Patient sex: M
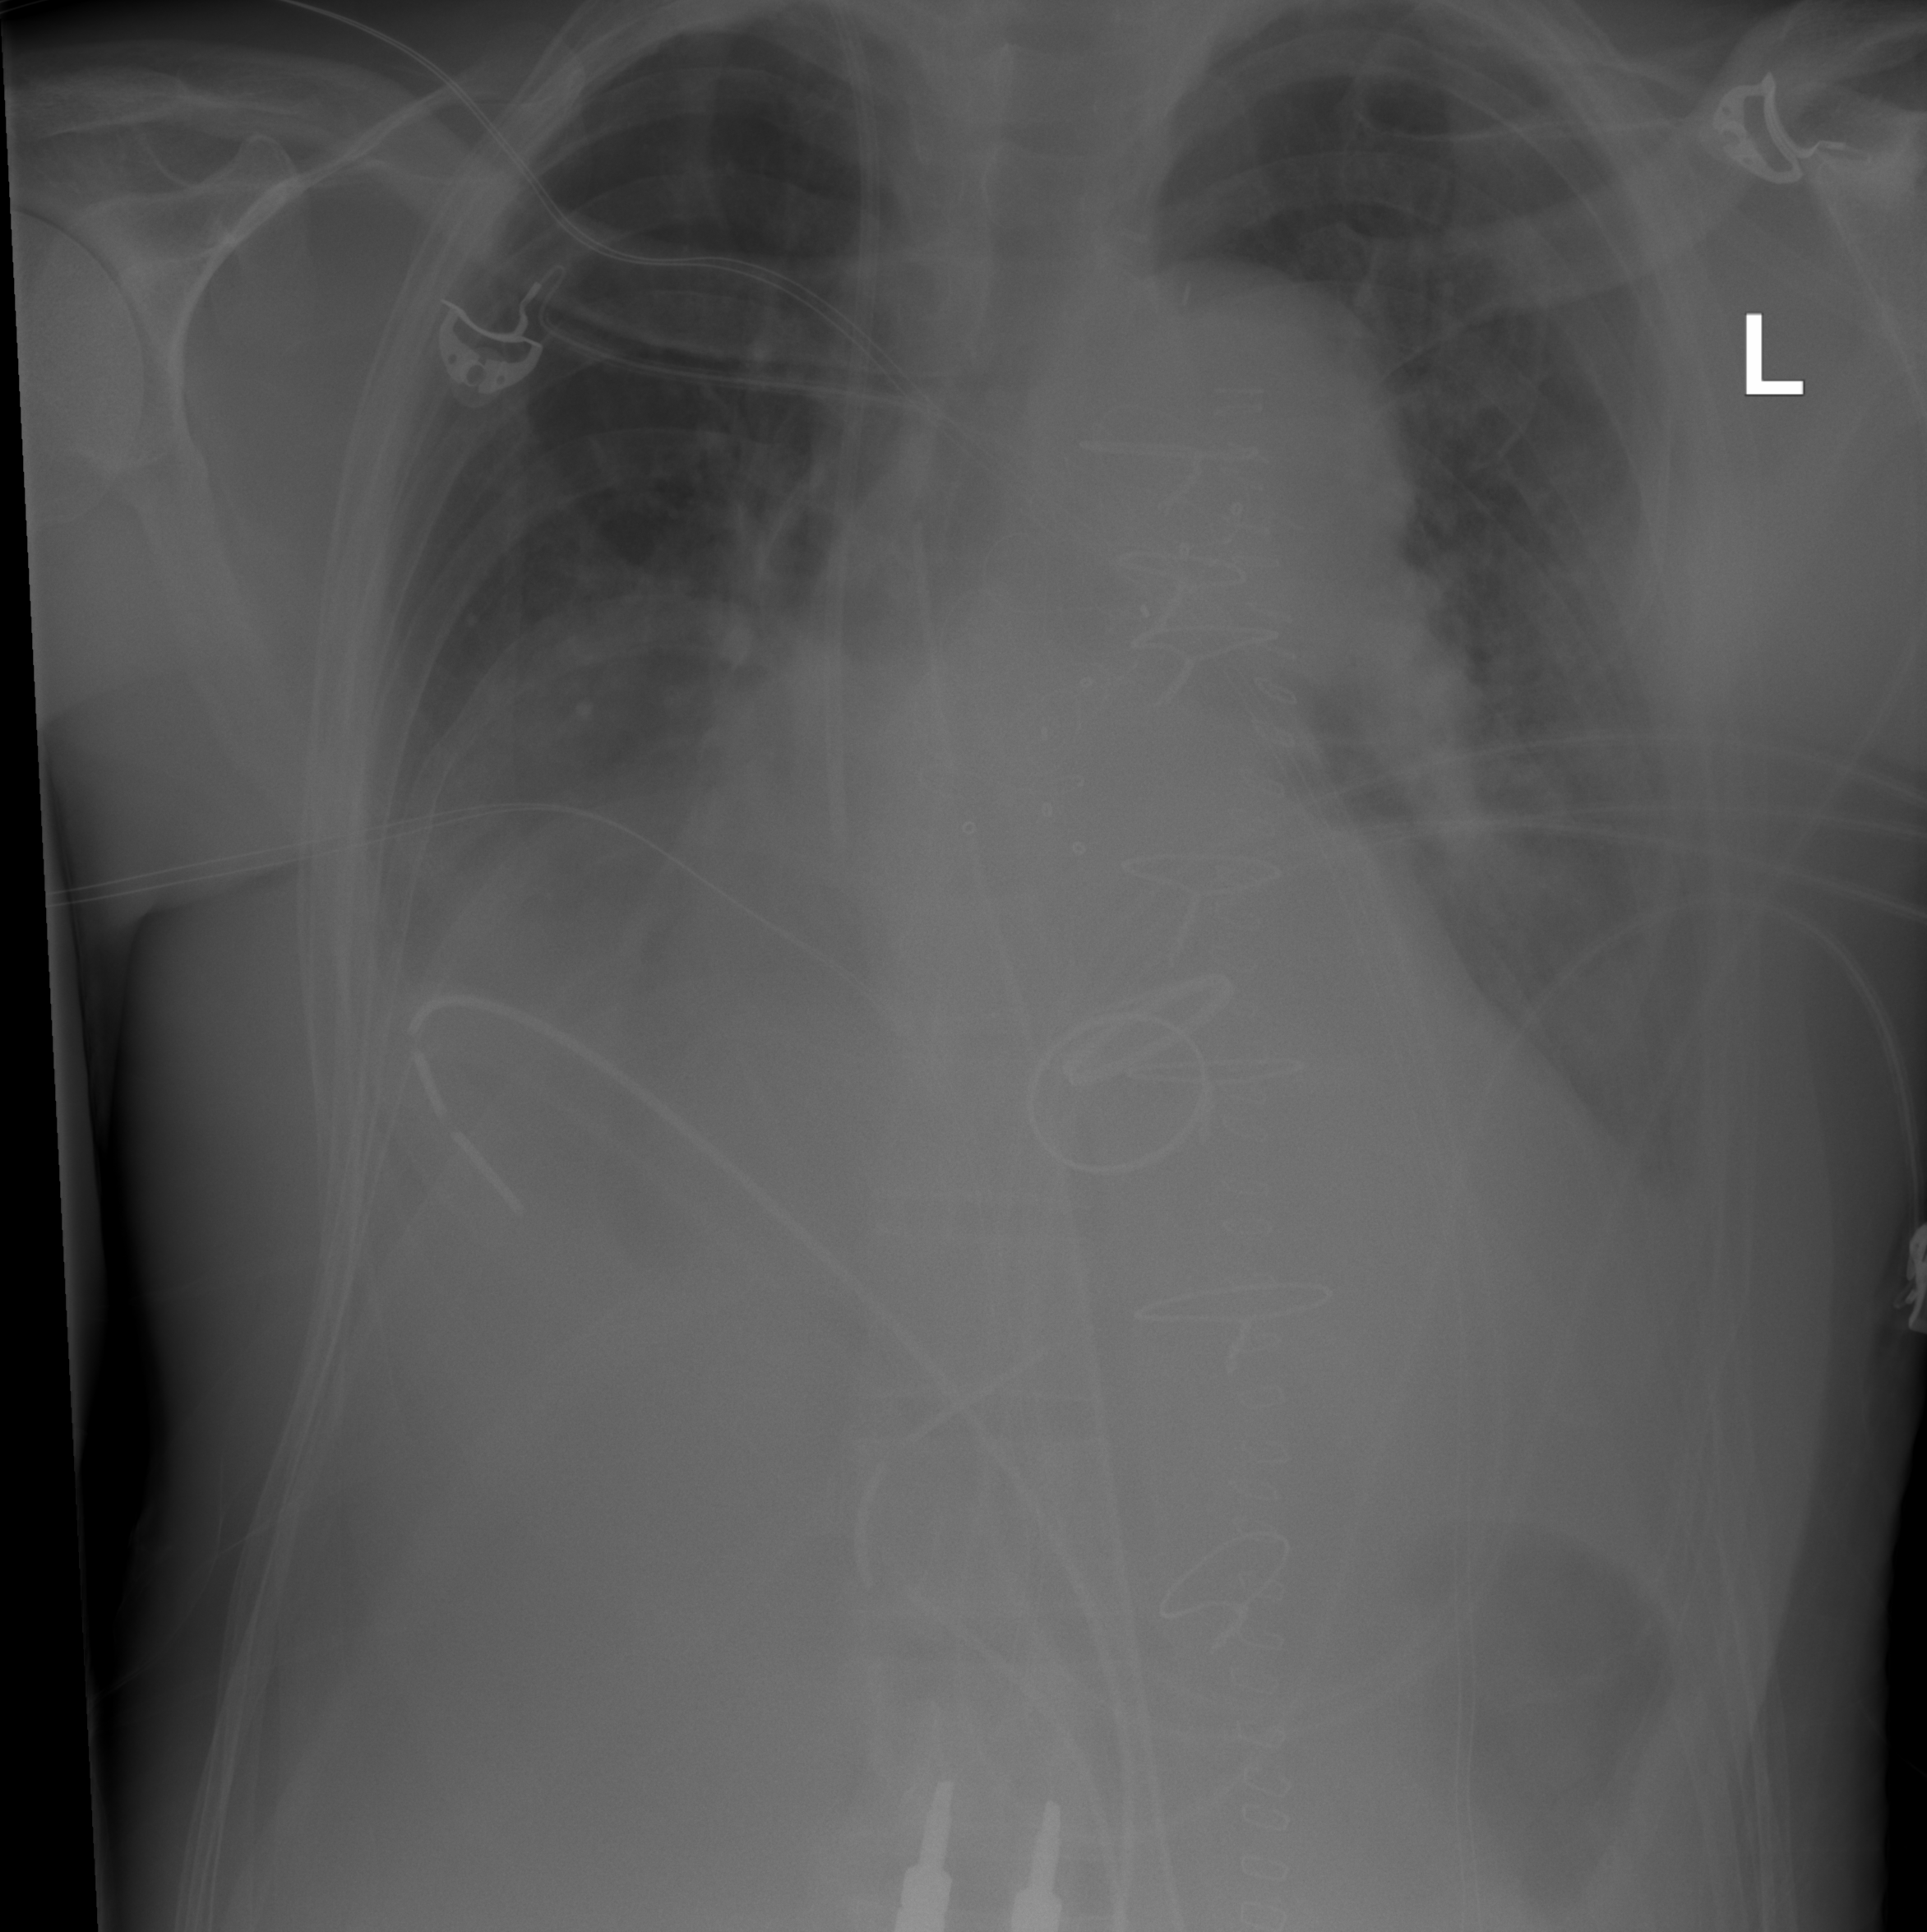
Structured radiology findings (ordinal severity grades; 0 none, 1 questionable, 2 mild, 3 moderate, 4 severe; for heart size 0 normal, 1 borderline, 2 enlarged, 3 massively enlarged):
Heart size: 1
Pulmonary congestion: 0
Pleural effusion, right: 2
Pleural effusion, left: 2
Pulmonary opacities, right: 0
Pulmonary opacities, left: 0
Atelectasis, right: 3
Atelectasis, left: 2